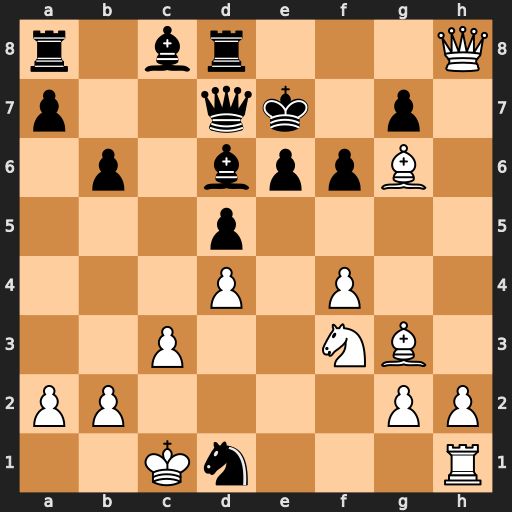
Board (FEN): r1br3Q/p2qk1p1/1p1bppB1/3p4/3P1P2/2P2NB1/PP4PP/2Kn3R
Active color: w
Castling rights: -
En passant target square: -
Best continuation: Qxg7#